Question: I'm learning MVC 3 (code first) right now, and I've learned a lot thanks to some great tutorials on asp.net and some questions here on stackoverflow, but I can't figure something out. I'm trying to set a default value. When someone askes a question, the status of that question has to be 3 (= unanswered) by default. I've manage to set that one up thanks to this post: <URL>
but now I'm trying to do the same thing for a many on many relationship. (in the QuestionModel public virtual ICollection Categories)
Can someone help me out on this one.
This is my QuestionModel (Question.cs)
'''
using System;
using System.Collections.Generic;
using System.ComponentModel.DataAnnotations;
namespace MvcDatabase.Models
{
public class Question
{
[Key]
public int QuestionID { get; set; }
[DisplayFormat(DataFormatString="{0:d}", ApplyFormatInEditMode=true)]
[Display(Name="Datum")]
public DateTime Date { get; set; }
[Required(ErrorMessage="Naam is een verplicht veld.")]
[MaxLength(100, ErrorMessage="Naam kan maximum 100 karakters bevatten")]
[Display(Name="Naam")]
public string Author { get; set; }
[Required(ErrorMessage="E-mail is een verplicht veld.")]
[DataType(DataType.EmailAddress)]
[Display(Name = "Email")]
public string MailAuthor { get; set; }
[Required(ErrorMessage="Onderwerp is een verplicht veld.")]
[MaxLength(100, ErrorMessage="Onderwerp kan maximum 100 karakters bevatten.")]
[Display(Name="Onderwerp")]
public string Title { get; set; }
[Required(ErrorMessage="Bericht is een verplicht veld.")]
[Display(Name="Bericht")]
public string Message { get; set; }
public virtual ICollection<Category> Categories { get; set; }
public virtual ICollection<Reaction> Reactions { get; set; }
[ForeignKey("Status")]
public int StatusID { get; set; }
public virtual Status Status { get; set; }
public Question()
{
StatusID = 3;
}
}
}
'''
This is the CategoryModel (Category.cs)
'''
using System;
using System.Collections.Generic;
using System.ComponentModel.DataAnnotations;
namespace MvcDatabase.Models
{
public class Category
{
[Key]
public int CategoryID { get; set; }
[Required(ErrorMessage="Omschrijving is een verplicht veld.")]
[MaxLength(100, ErrorMessage = "Omschrijving kan maximum 100 karakters bevatten.")]
[Display(Name="Categorie omschrijving")]
public string Description { get; set; }
public virtual ICollection<Question> Questions { get; set; }
}
}
'''
And this is the DbContextModel (TestotheekDBContext.cs)
'''
using System.Data.Entity;
namespace MvcDatabase.Models
{
public class TestotheekDBContext: DbContext
{
public DbSet<Status> Statuses { get; set; }
public DbSet<Category> Categories { get; set; }
public DbSet<Question> Questions { get; set; }
public DbSet<Employee> Employees { get; set; }
public DbSet<Reaction> Reactions { get; set; }
protected override void OnModelCreating(DbModelBuilder modelBuilder)
{
modelBuilder.Entity<Question>()
.HasMany(qc => qc.Categories)
.WithMany(cq => cq.Questions)
.Map(m => m.MapLeftKey("QuestionID")
.MapRightKey("CategoryID")
.ToTable("QuestionsWithCategory"));
}
}
}
'''
In case you need the code in the Controller
'''
public ActionResult Create()
{
return View(new Question());
}
//
// POST: /Default4/Create
[HttpPost]
public ActionResult Create(Question question)
{
var vraag = new Question();
vraag.Date = DateTime.Now;
vraag.Author = question.Author;
vraag.MailAuthor = question.MailAuthor;
vraag.Title = question.Title;
vraag.Message = question.Message;
if(ModelState.IsValid)
{
db.Questions.Add(vraag);
db.SaveChanges();
return RedirectToAction("Index","Home");
}
return View(question);
}
'''
(Haven't tested the return RedirectToAction)
EDIT
This is the result I'm currently getting:

As you can see in the last question in the first section (first table) there is no category (field is empty) this has to be the same as all the other questions in that table no category, since the admin has to assign one (or more).
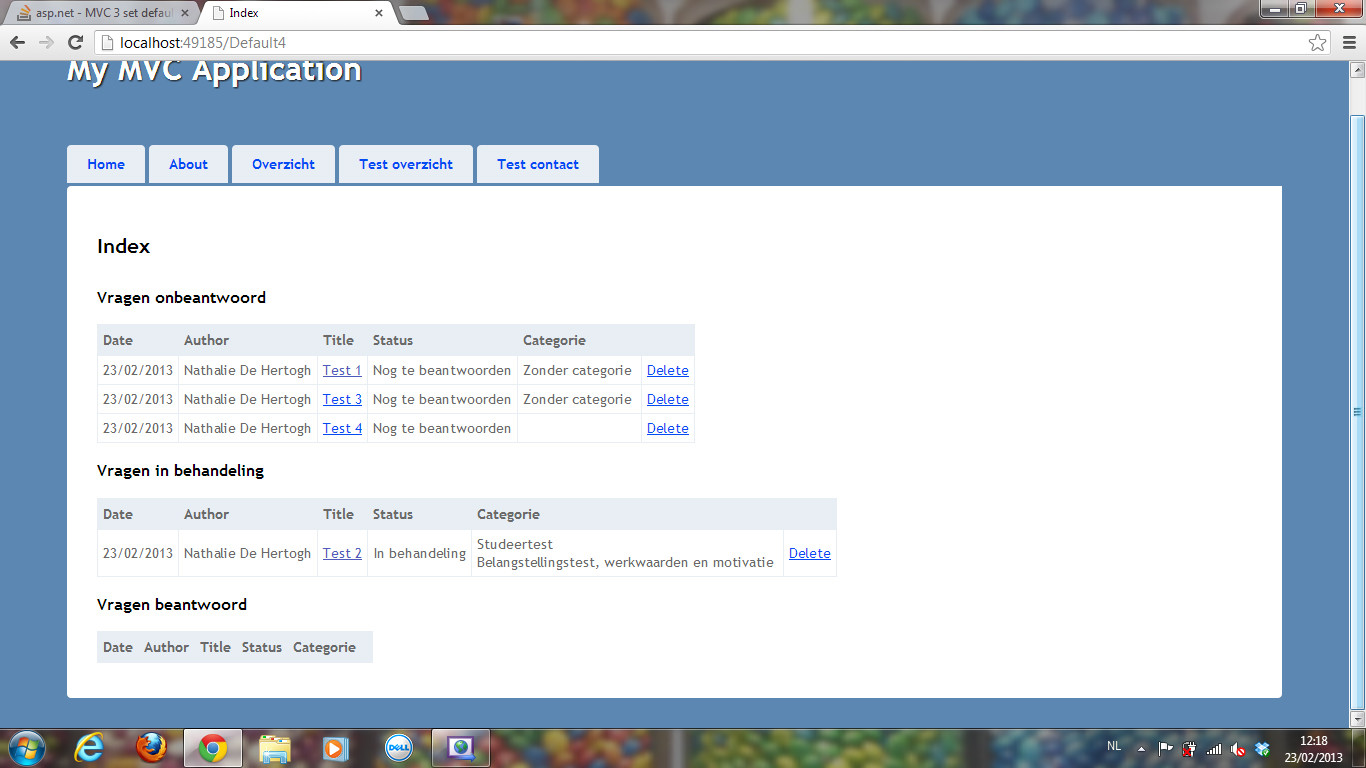
Answer: So the answer is not quite what Saintedlame said, but he sure did pointed me in the correct way. First of all, after debugging I saw that the line var vraag = new Question() was useless since almost everything excisted in question. I just had to add the date and a category to it. Again, thank you Saintedlame!
This is the actual ActionResult:
'''
[HttpPost]
public ActionResult Create(Question question)
{
question.Date = DateTime.Now;
if (question.Categories == null)
{
var category = db.Categories
.Include(q => q.Questions)
.Where(q => q.CategoryID == 1)
.ToList();
question.Categories = category;
}
if(ModelState.IsValid)
{
db.Questions.Add(question);
db.SaveChanges();
return RedirectToAction("Index","Home");
}
return View(question);
}
'''
Here's the result: